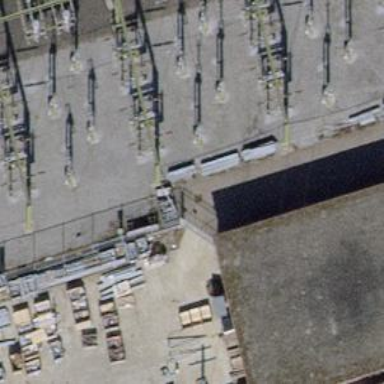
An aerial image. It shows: Busbar power line.